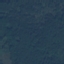
Label: Forest